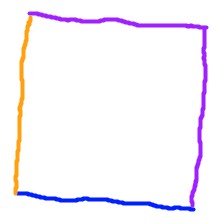
Shape: square